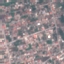
Label: Residential